Interaction volume radius: 5 \u00c5
Interaction volume height: 15 \u00c5
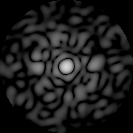
Disorder parameter: 0.7941